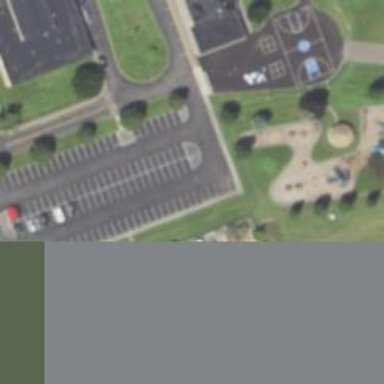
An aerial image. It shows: Parking space is available.